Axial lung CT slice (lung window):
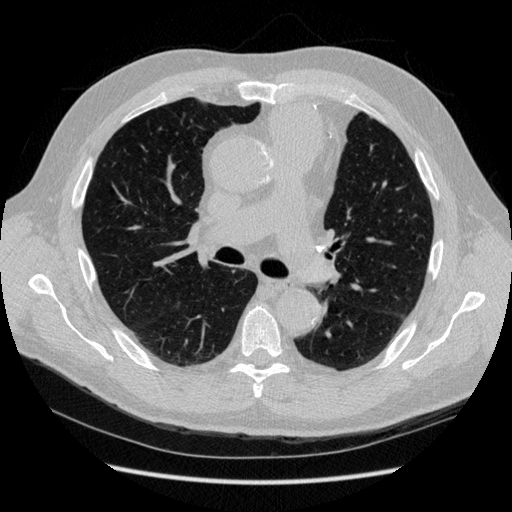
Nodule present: no